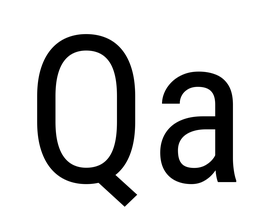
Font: Roboto_Condensed_Regular